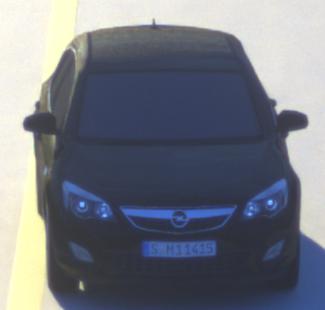
Make: Opel
Model: Astra 1.4 ecoFlex
Detailed model: Astra (J)
Model produced from: 2009/12
Model produced until: 2010/12
Doors: 5
Color: black
Road condition: dry road
Daytime: sunrise or sunset
Contrast: medium contrast